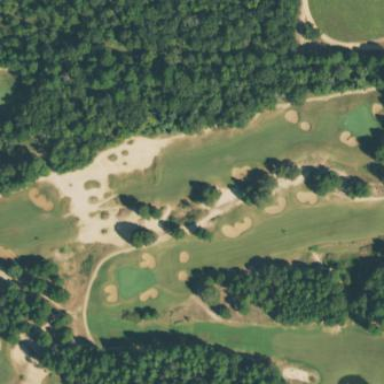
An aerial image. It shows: Golf bunker filled with natural sand.